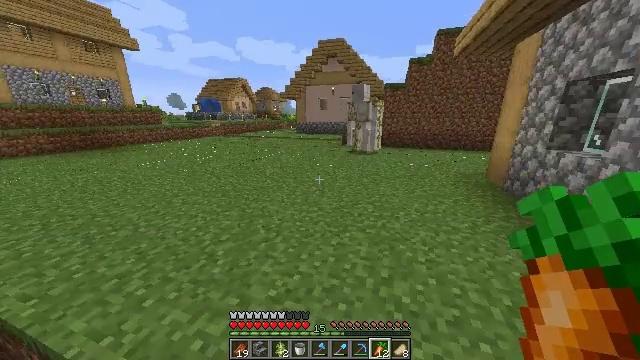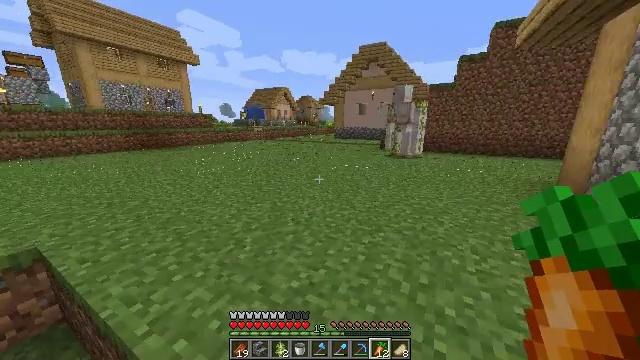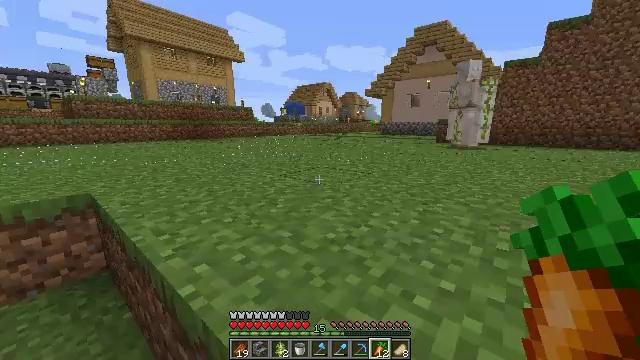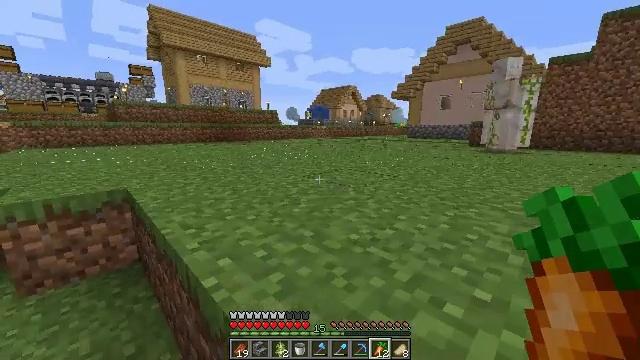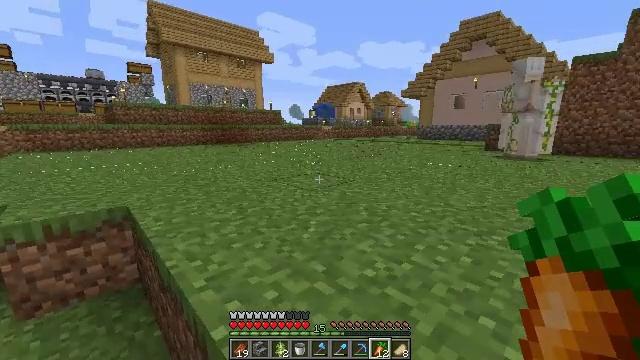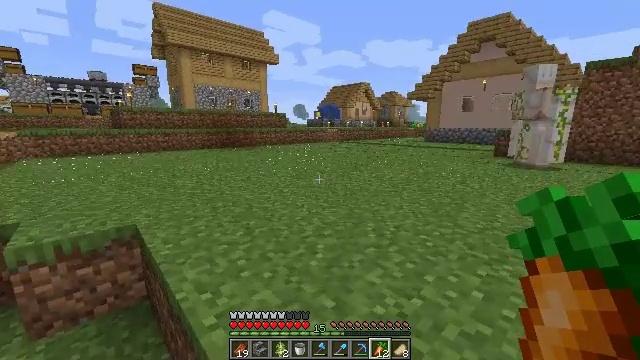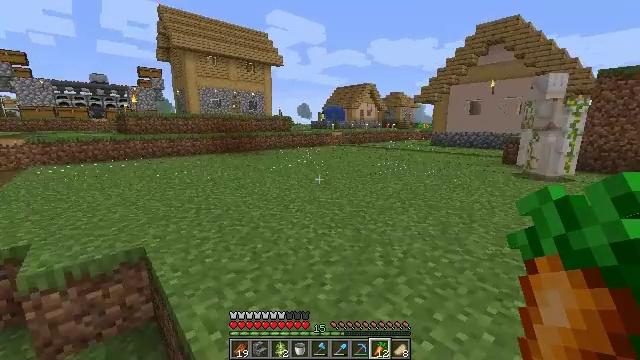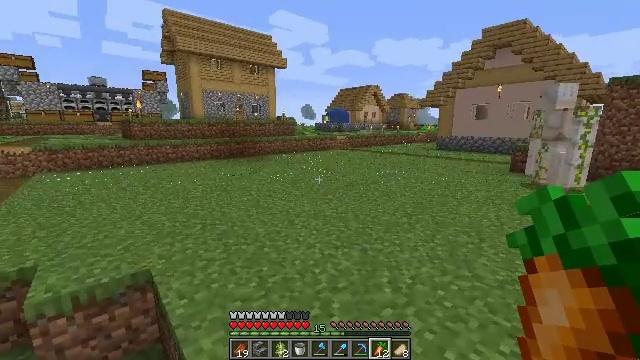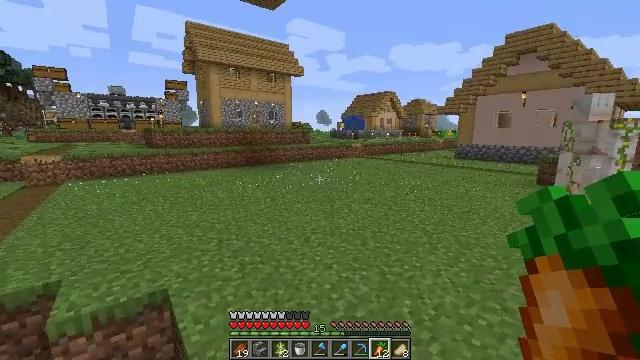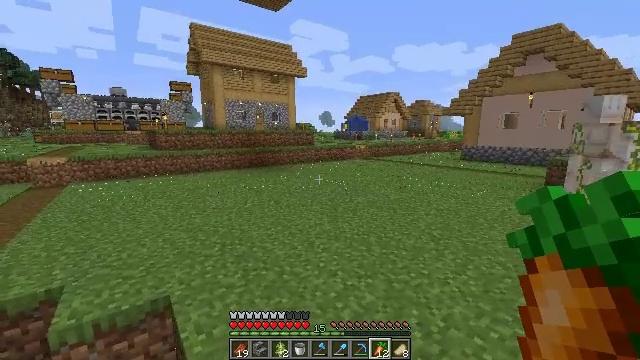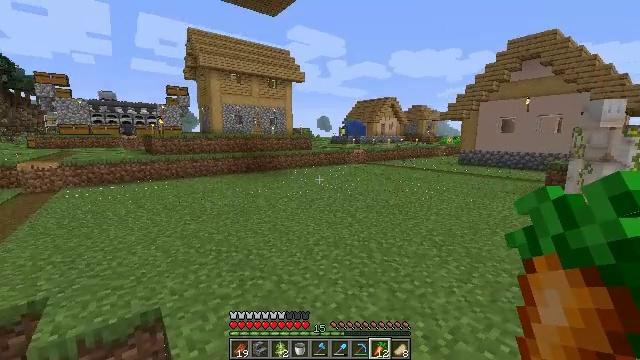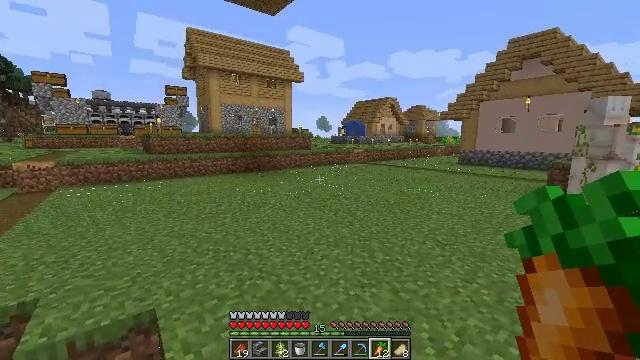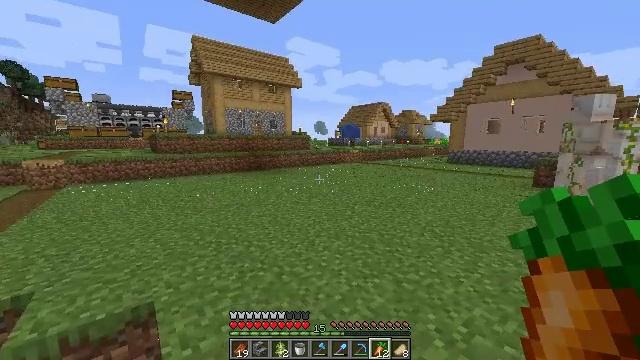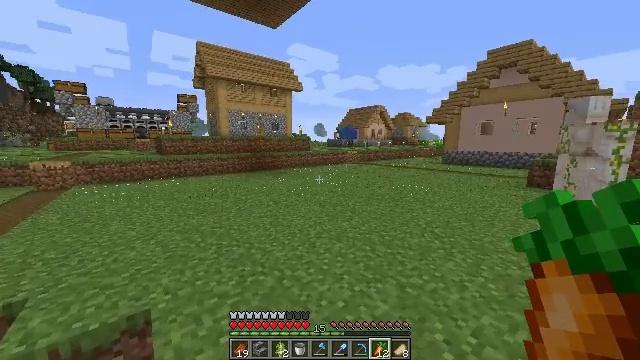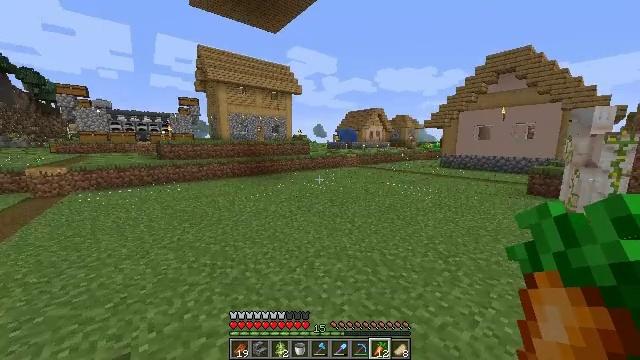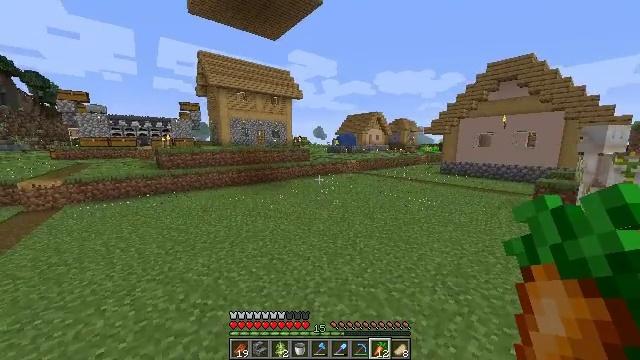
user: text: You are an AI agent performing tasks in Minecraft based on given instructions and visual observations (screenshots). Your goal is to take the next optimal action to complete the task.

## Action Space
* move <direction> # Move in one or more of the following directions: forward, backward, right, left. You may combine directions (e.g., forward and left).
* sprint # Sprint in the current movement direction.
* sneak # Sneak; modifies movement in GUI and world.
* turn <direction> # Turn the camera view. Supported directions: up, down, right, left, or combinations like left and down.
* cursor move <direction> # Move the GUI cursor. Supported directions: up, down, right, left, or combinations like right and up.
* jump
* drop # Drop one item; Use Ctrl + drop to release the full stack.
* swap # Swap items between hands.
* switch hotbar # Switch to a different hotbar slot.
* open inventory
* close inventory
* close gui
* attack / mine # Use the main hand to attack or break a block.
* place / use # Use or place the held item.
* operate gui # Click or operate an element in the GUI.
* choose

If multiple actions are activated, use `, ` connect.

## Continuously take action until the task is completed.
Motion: motion action
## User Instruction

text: Gather mossy cobblestone from a dungeon or ruin.
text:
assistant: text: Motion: move forward, sprint, turn left and up, jump
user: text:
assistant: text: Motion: move forward, sprint, turn left and up, jump
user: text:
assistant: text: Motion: move forward, sprint, turn left and up, jump
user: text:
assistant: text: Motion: move forward, sprint, turn left, jump
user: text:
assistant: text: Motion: move forward, sprint, turn left, jump
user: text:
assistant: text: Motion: move forward, jump
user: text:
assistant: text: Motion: move forward, jump
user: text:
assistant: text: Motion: move forward, turn left and up, jump
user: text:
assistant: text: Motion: move forward, jump
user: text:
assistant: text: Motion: move forward, turn up, jump
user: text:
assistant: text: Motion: move forward, sprint, jump
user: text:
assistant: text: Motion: move forward, sprint, jump
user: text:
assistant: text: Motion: move forward, sprint, jump
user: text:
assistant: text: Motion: move forward, sprint, jump
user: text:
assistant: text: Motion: move forward, jump
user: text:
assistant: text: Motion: move forward, jump
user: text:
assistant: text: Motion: move forward, turn right and down, jump
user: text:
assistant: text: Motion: move forward, turn right, jump
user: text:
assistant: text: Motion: move forward, sprint, turn right, jump
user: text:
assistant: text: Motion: move forward, sprint, turn right, jump
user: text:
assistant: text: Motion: move forward, sprint, jump
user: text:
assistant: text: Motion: move forward, sprint, jump
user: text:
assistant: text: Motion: move forward, jump
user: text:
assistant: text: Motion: move forward, jump
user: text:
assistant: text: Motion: move forward, jump
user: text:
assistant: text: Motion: move forward, jump
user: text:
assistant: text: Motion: move forward, jump
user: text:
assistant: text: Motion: move forward, jump
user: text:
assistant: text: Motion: move forward, sprint, jump
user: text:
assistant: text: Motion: move forward, sprint, jump